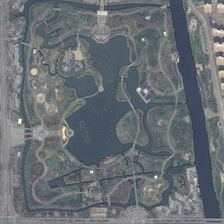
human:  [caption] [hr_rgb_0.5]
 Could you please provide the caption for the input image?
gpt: a park with many green trees and a pond in it is surrounded by river .

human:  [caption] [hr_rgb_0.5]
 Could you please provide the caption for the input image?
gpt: a park with many green trees and a pond in it is surrounded by river .

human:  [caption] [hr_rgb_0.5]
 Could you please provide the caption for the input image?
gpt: a park with many green trees and a pond in it is surrounded by river .

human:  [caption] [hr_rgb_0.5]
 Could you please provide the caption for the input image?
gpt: a park with many green trees and a pond in it is surrounded by river .

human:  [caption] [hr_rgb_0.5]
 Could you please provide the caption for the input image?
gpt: a park with many green trees and a pond in it is surrounded by river .